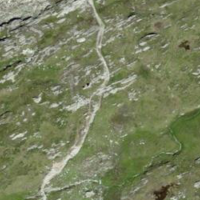
EUNIS habitat code: 26
Species observed at this site:
Aglais urticae
Bartsia alpina
Vanessa cardui
Colias croceus
Vanessa atalanta